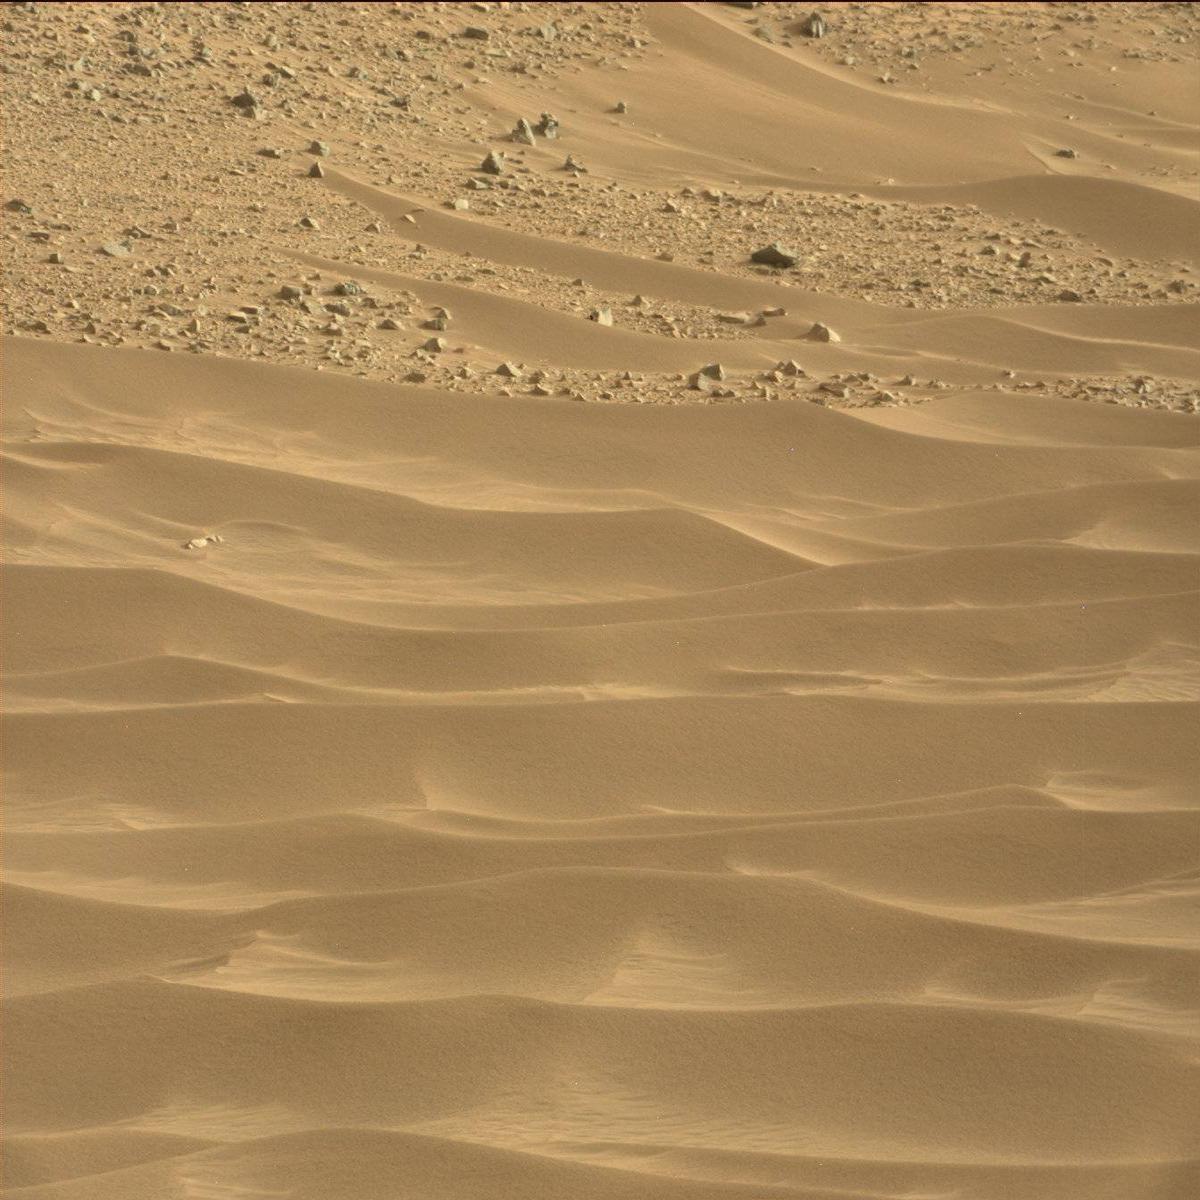
Terrain classes present: Bedrock, Rock, Sand / Soil